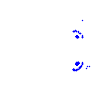
Particle: electron